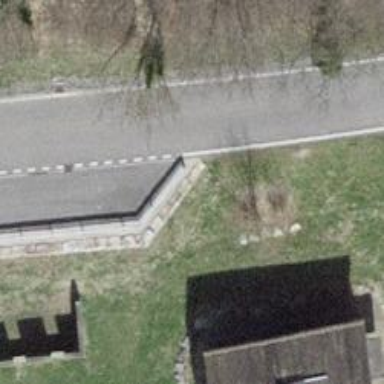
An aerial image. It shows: Retaining wall.